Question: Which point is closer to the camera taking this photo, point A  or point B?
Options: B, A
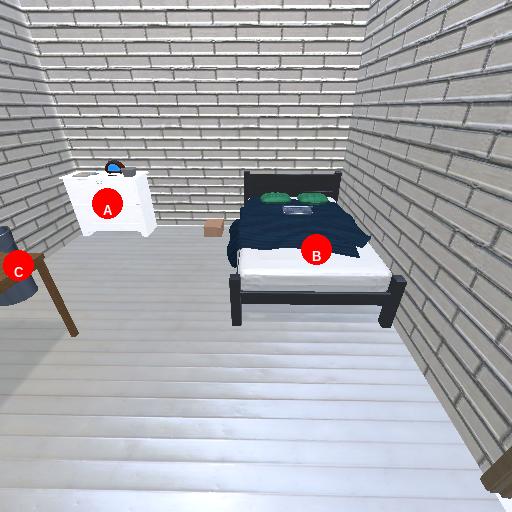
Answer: B